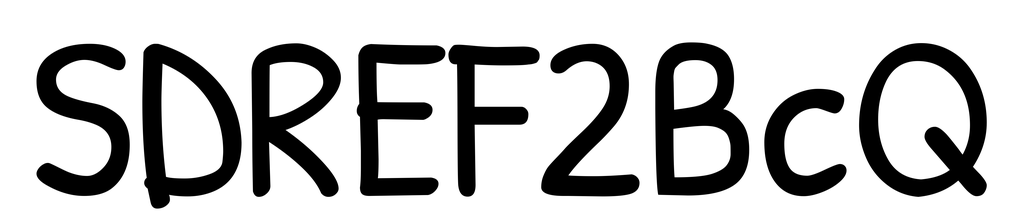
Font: PatrickHand-Regular